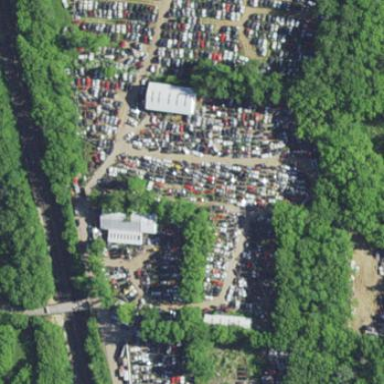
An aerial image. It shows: Scrap yard located in industrial area.